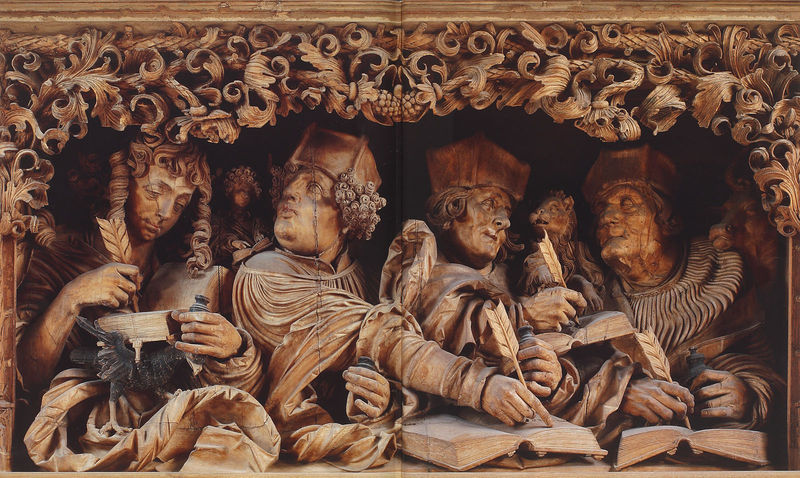
Titel: Hochaltar im Münster St. Stephanus in Breisach
Künstler: H. L. Meister
Standort: Breisach, Münster St. Stephan (EU - D - BW)
Schlagwörter: feder, gruppe, mann, umhang, holz, hut, hüte, köpfe, männer, gesichter, kappe, mütze, bibel, falten, federn, kragen, gelehrte, hände, gewand, haare, locken, ranken, skulptur, trauben, relief, schrift, bücher, papier, figuren, zeigefinger, ornamente, verzierung, buch, tinte, altar, schnitzerei, schreiben, mittelalter, geistliche, mönche, schreiber, tintenfass, kardinäle, skultur, jjj, notieren, theologen, holzschnitzerei, j